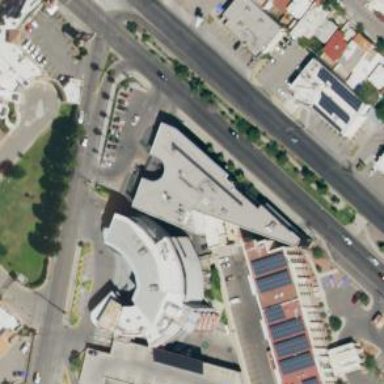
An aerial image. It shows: Mall building.